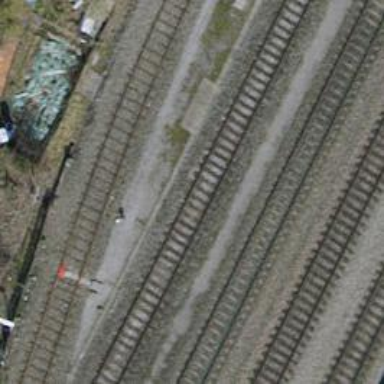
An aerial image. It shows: Siding railway line with electrified contact line for the trains.